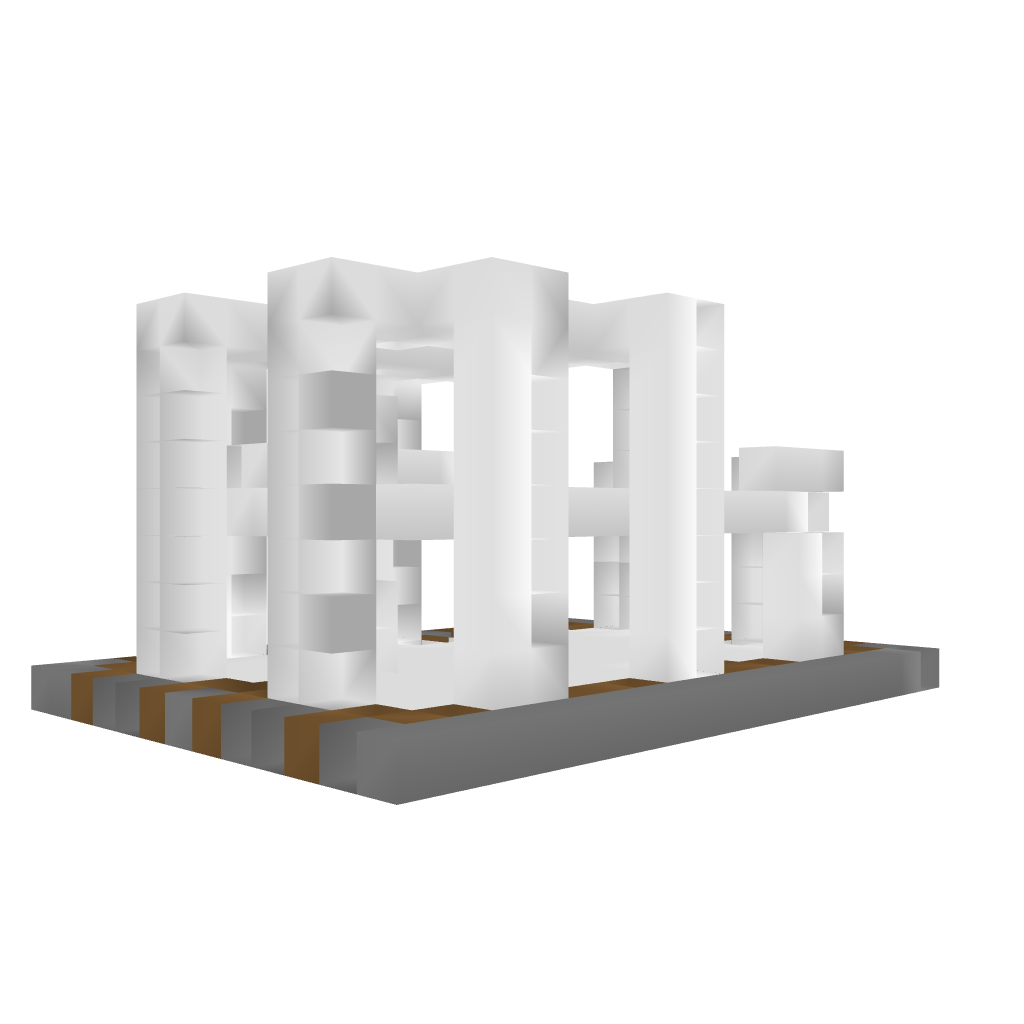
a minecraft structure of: Modern House #6 bad low quality